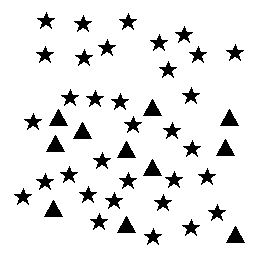
Squares: 0
Triangles: 11
Stars: 33
Total shapes: 44